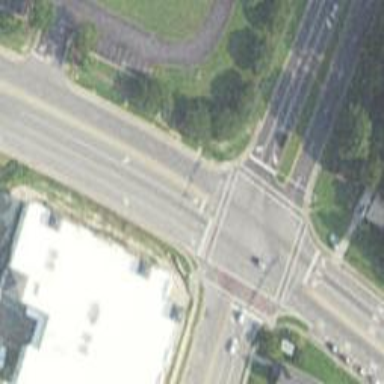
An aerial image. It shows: Marked crossing on the road.